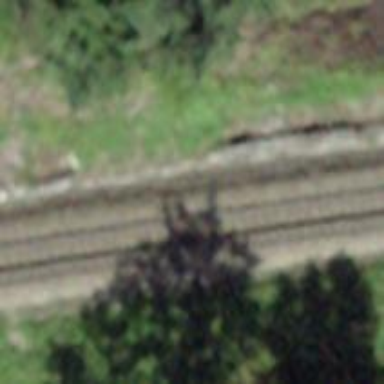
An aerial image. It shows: Narrow gauge railway with electrified contact lines.